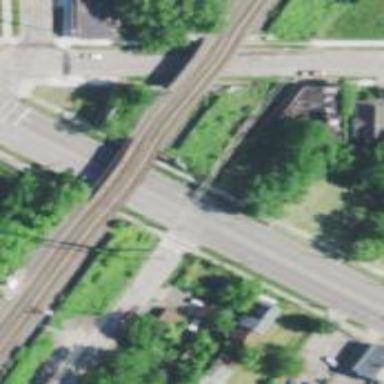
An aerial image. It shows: Railway tracks on embankment.